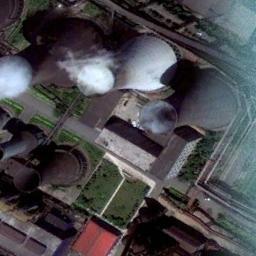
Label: thermal_power_station